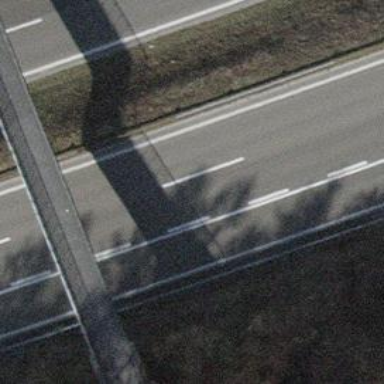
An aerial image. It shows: View of motorway.